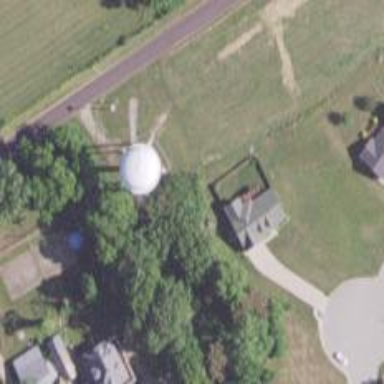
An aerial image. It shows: Water tower that is man-made.